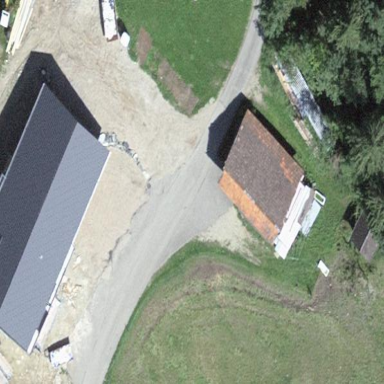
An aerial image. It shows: Farmyard area.